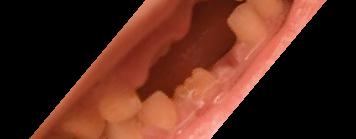
Condition: hypodontia